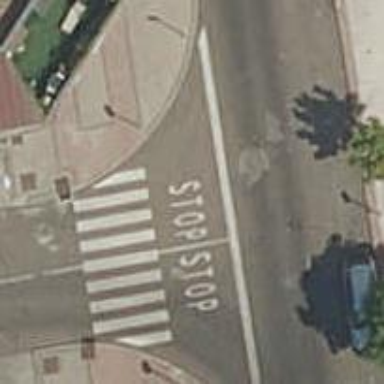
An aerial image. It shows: Stop road.